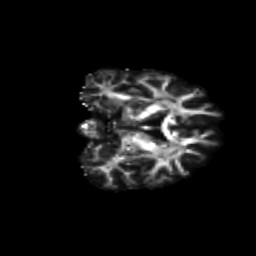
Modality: FA
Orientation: coronal
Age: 69
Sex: male
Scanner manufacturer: siemens
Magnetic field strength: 3 T
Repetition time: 4.71 s
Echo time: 0.0906 s